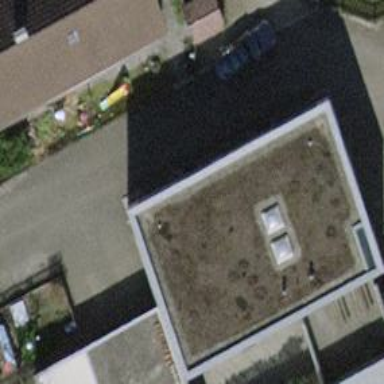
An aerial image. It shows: Kindergarten.